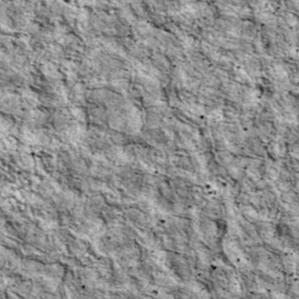
Label: non_frost